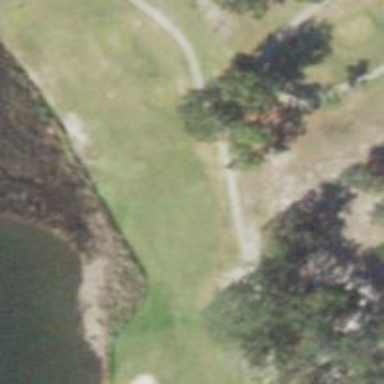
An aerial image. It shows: Golf hole.